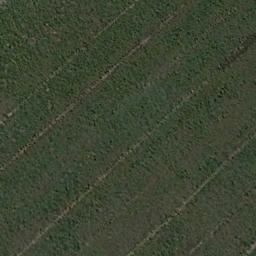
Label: meadow